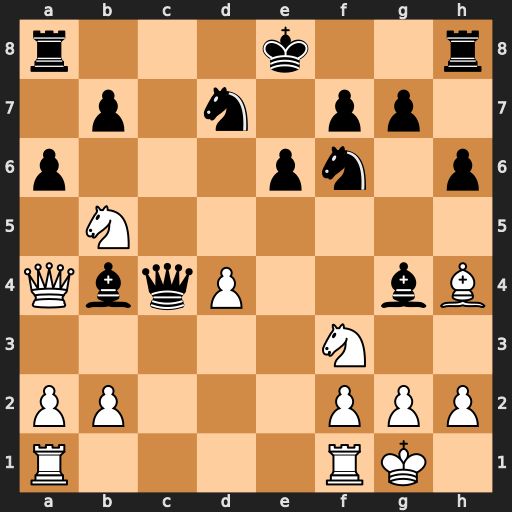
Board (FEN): r3k2r/1p1n1pp1/p3pn1p/1N6/QbqP2bB/5N2/PP3PPP/R4RK1
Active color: w
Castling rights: kq
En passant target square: -
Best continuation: Nd6+ Bxd6 Qxc4 Bxf3 gxf3